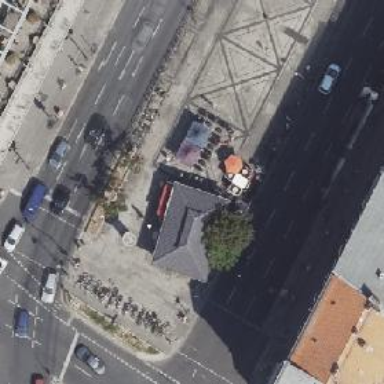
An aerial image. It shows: Fast food establishment.